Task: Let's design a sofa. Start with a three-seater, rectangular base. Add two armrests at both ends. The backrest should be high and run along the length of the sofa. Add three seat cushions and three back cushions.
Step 41:
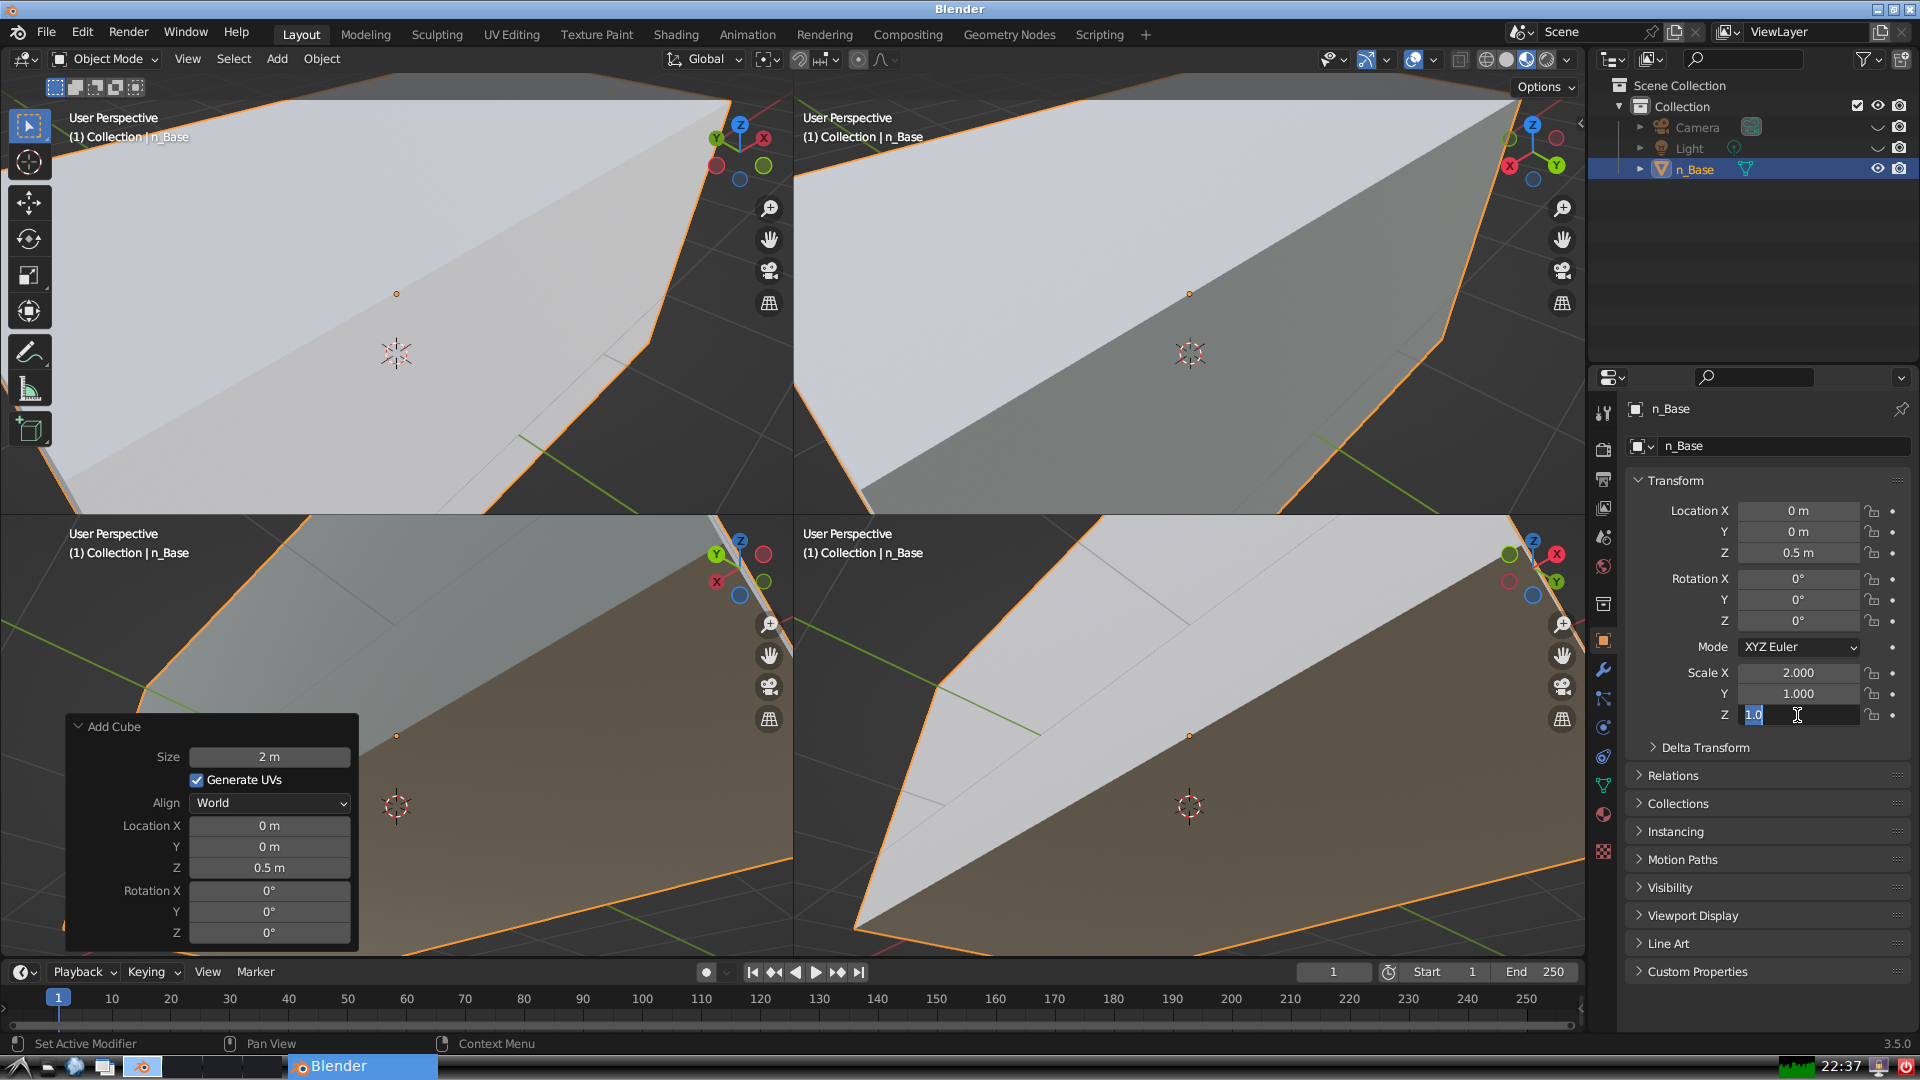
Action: input_text: 0.5